Interaction volume radius: 5 \u00c5
Interaction volume height: 10 \u00c5
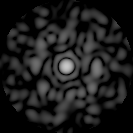
Disorder parameter: 0.7108